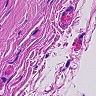
Metastatic tissue present: no